Interaction volume radius: 5 \u00c5
Interaction volume height: 10 \u00c5
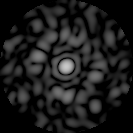
Disorder parameter: 0.8252